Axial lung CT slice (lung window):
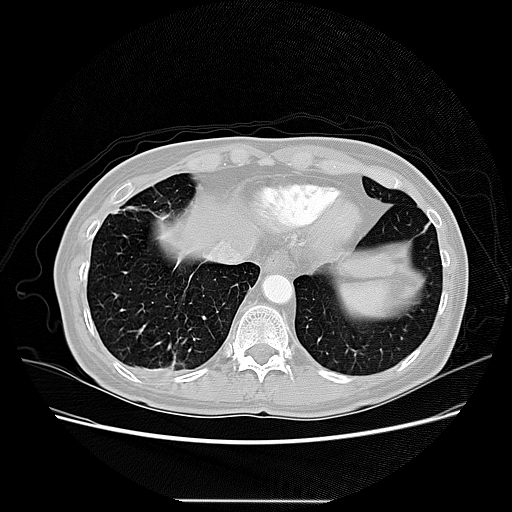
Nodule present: no